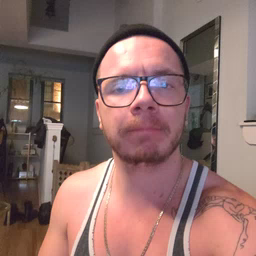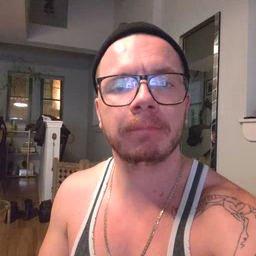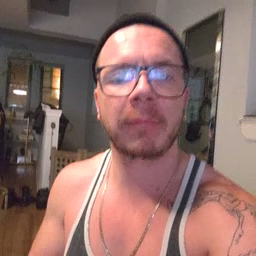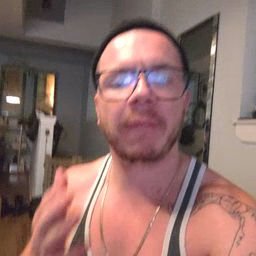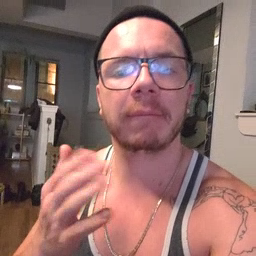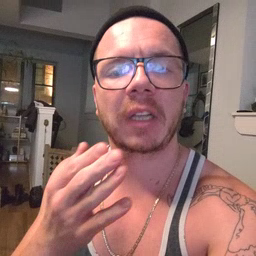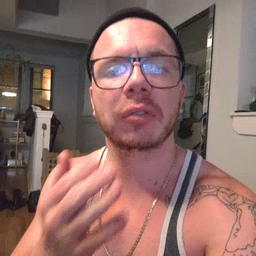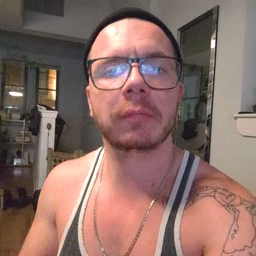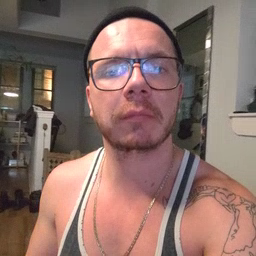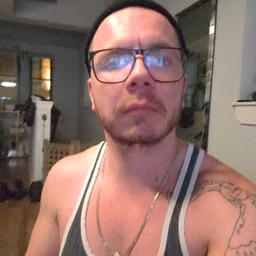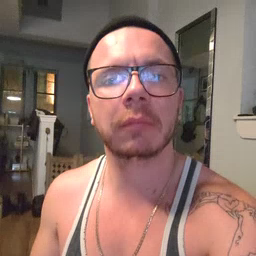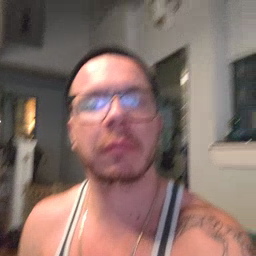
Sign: fish